Field crop: tomato
Growth stage: 2
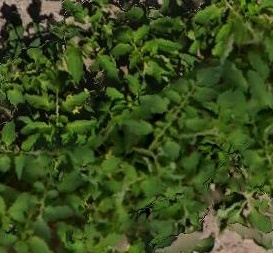
Species: tomato